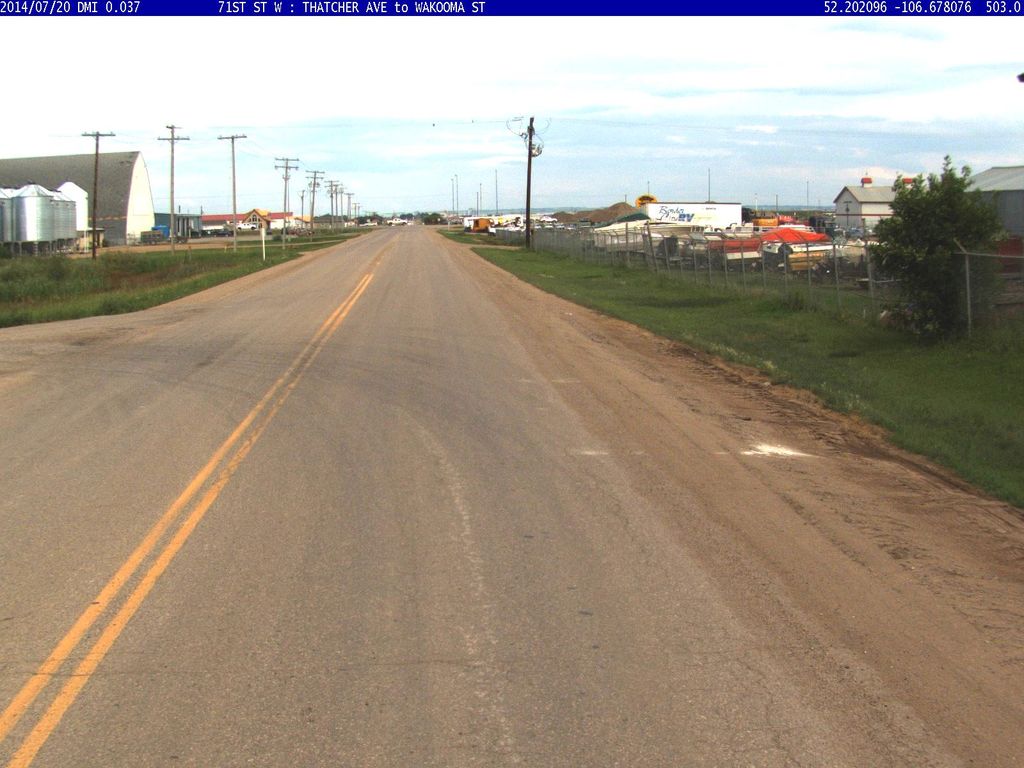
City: saskatoon